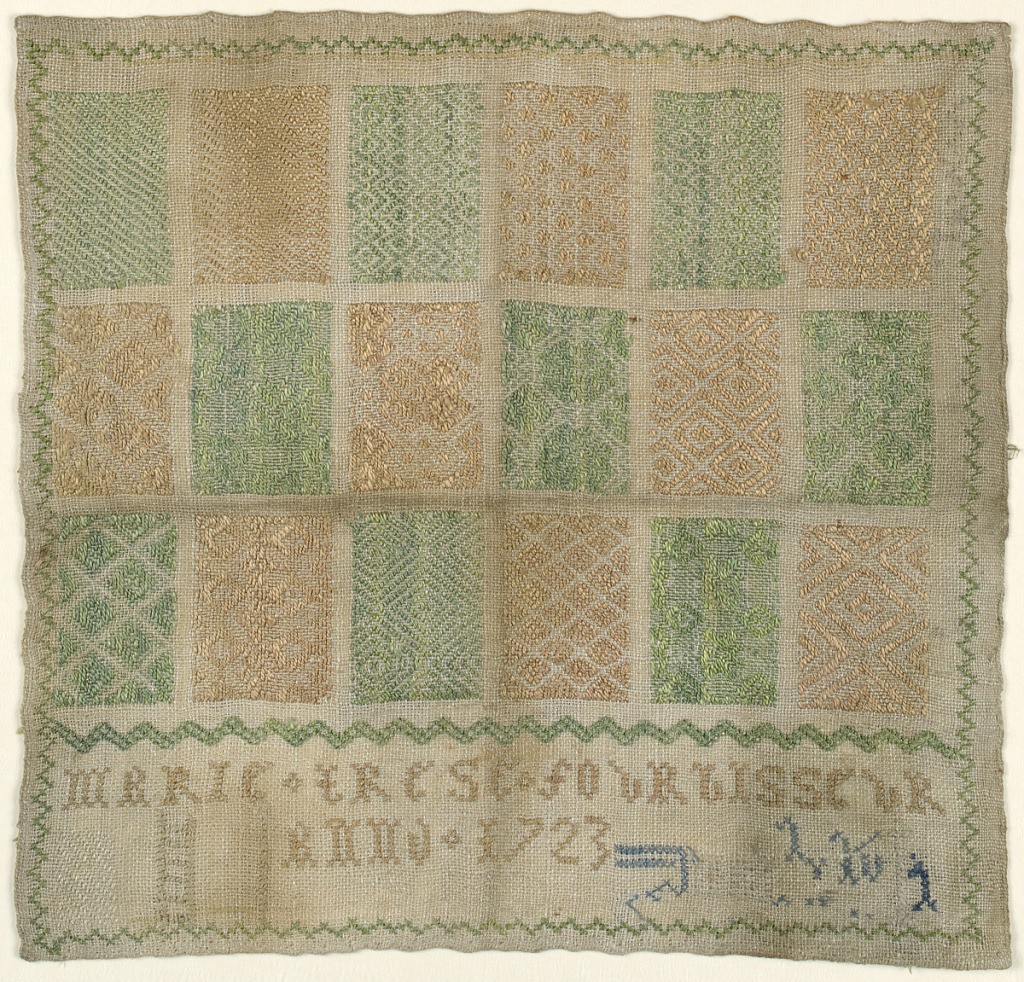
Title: Sampler
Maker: Marie Terese Fourbisseur
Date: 1723
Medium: silk and linen embroidery on linen foundation Technique: spaced running (pattern darning), four-sided and cross stitches on plain weave foundation. Darning interlaces in one direction only.
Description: Eighteen examples of pattern darning in a grid arrangement signed "Marie Terese Fourbisseur.  Anno 1723."